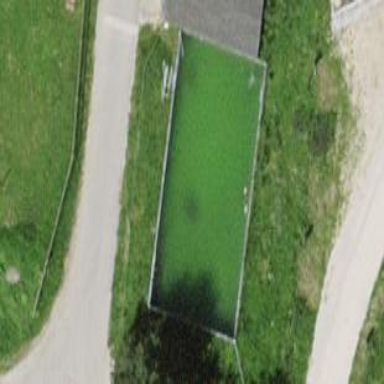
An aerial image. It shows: Pond with natural water.